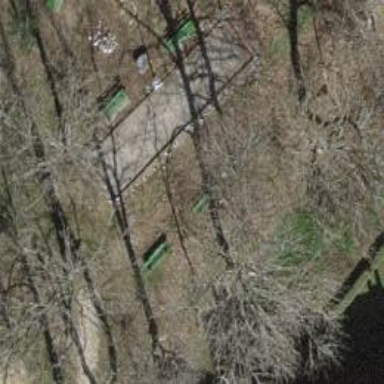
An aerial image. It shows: Bench.